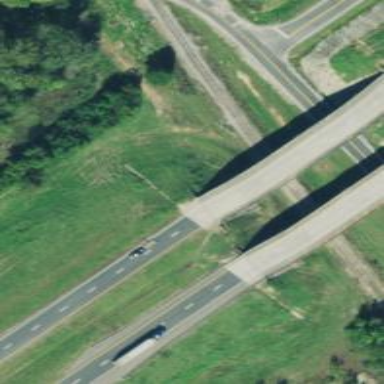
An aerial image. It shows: Trunk road bridge.